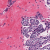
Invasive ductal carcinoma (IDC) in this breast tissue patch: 0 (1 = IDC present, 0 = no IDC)